Breast ultrasound image
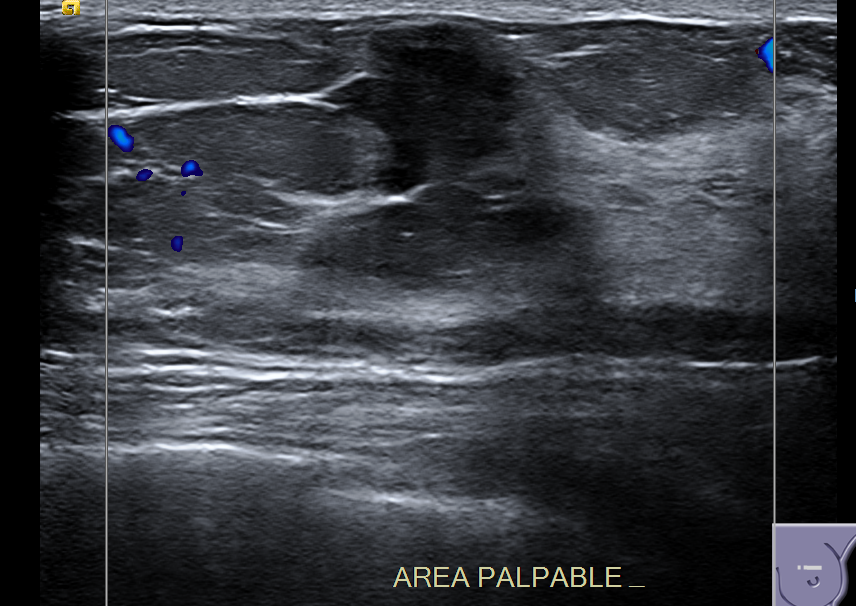
Diagnosis: malignant